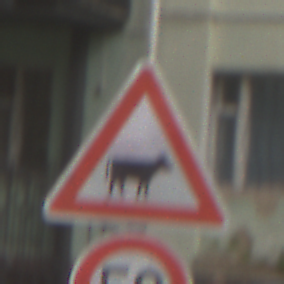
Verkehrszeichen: ViehtriebLinks
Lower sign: Geschwindigkeit50
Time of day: MorningAfternoon
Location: Outdoor (Urban)
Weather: Overcast
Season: NotSpecified
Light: Natural